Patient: sex M, age 68
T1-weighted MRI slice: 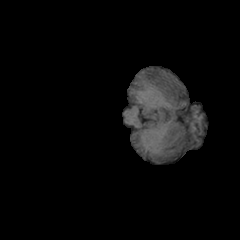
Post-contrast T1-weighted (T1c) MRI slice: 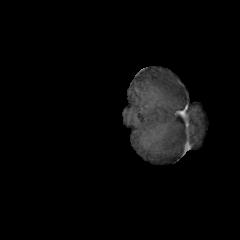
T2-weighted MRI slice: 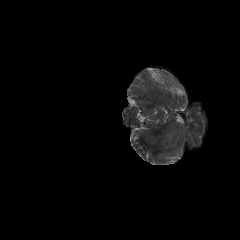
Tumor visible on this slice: no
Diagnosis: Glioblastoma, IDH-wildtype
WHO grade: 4